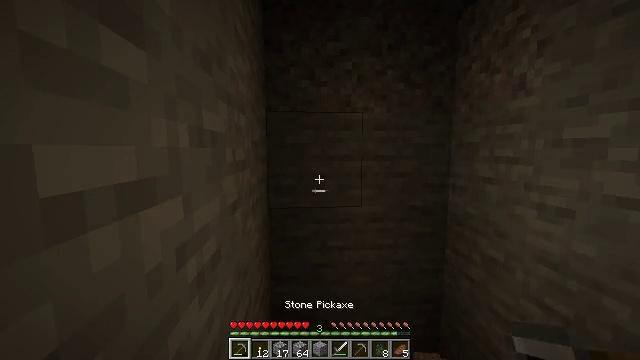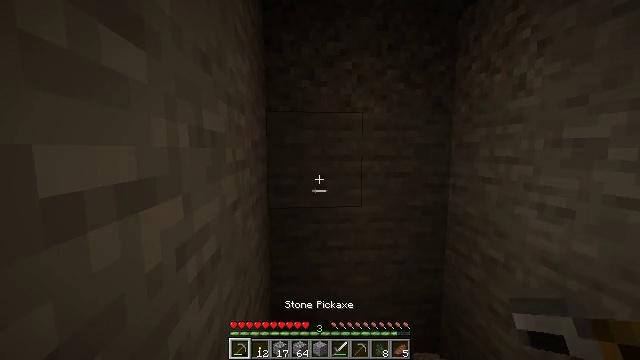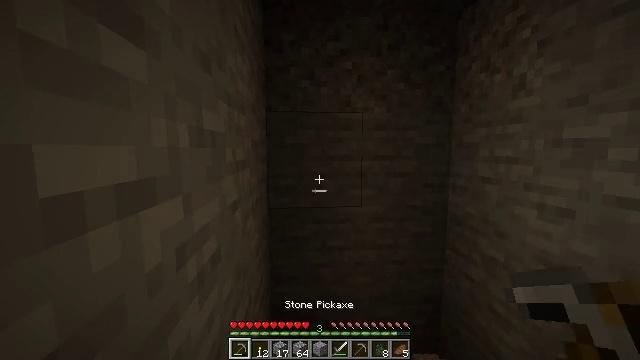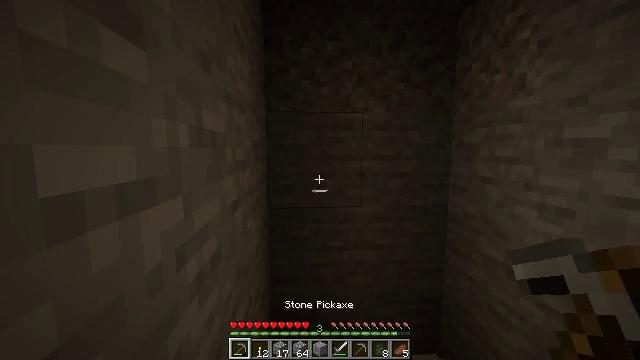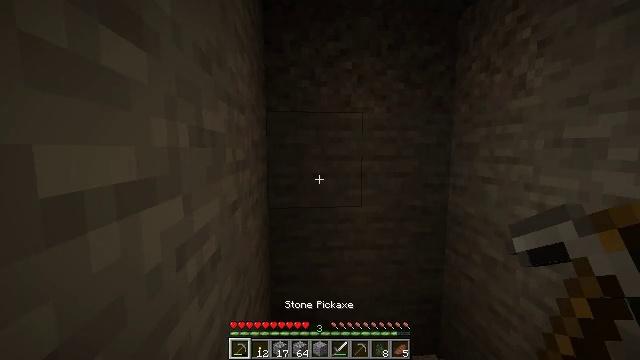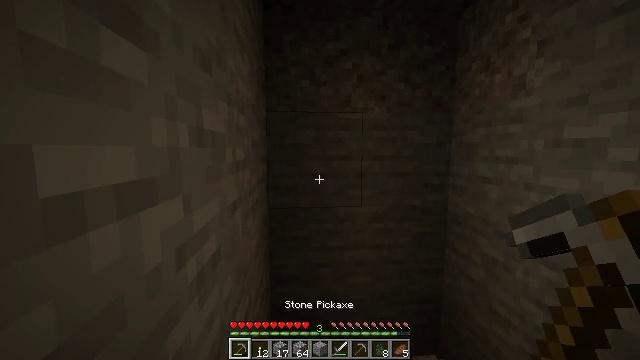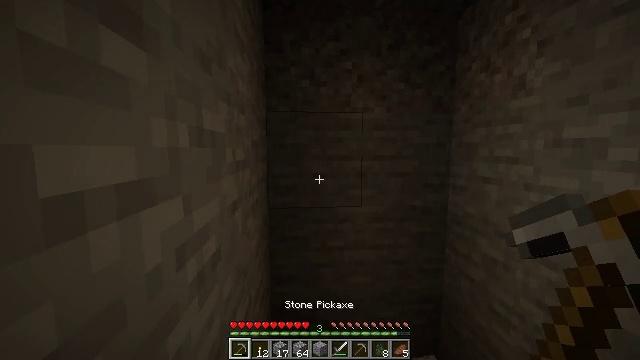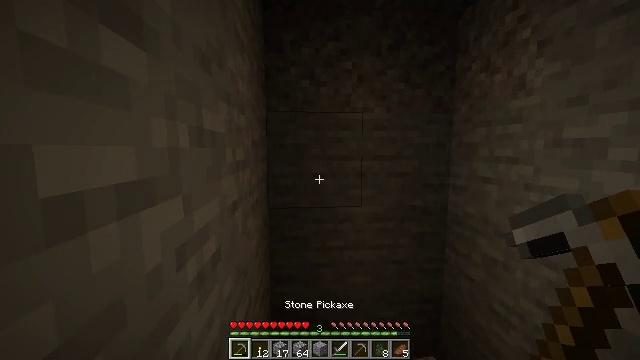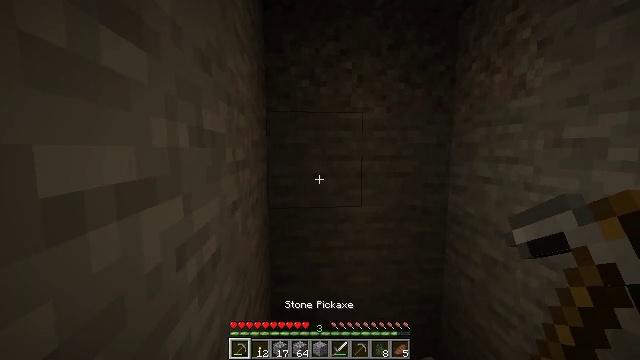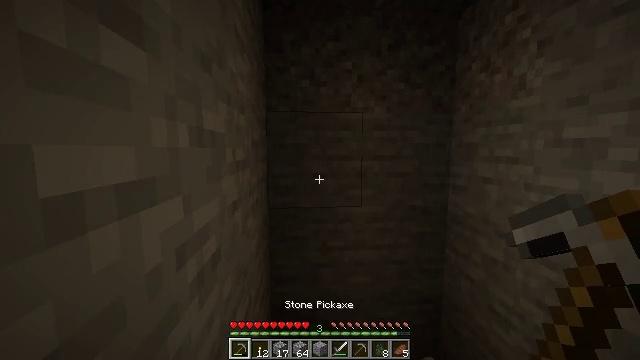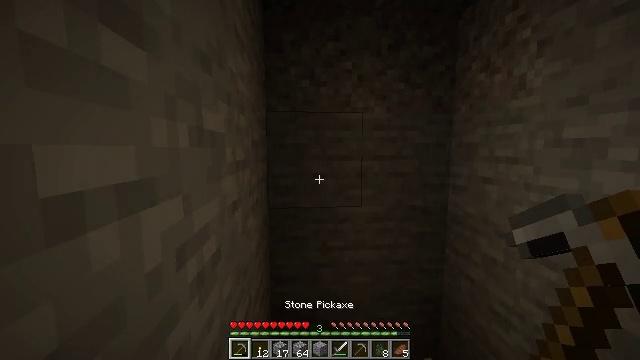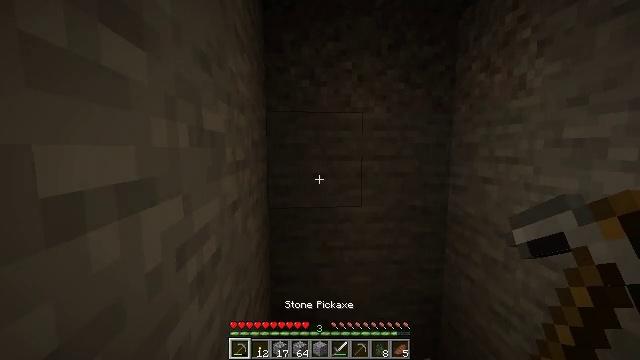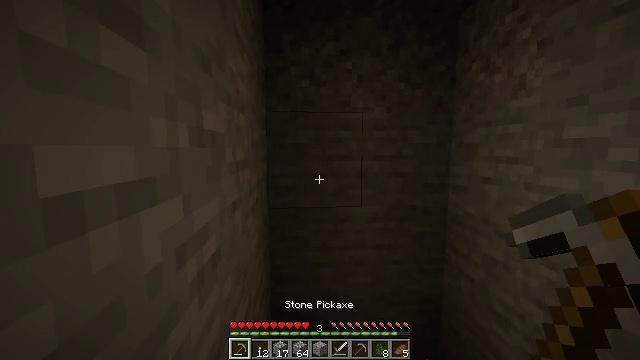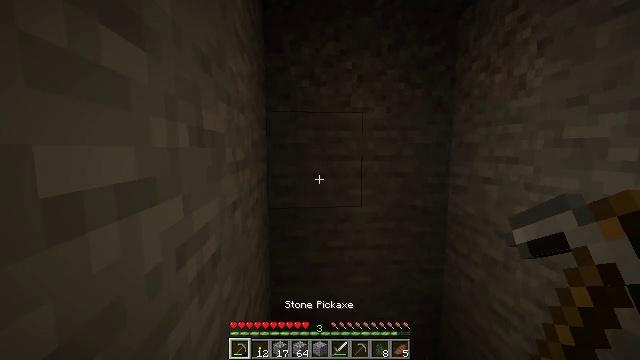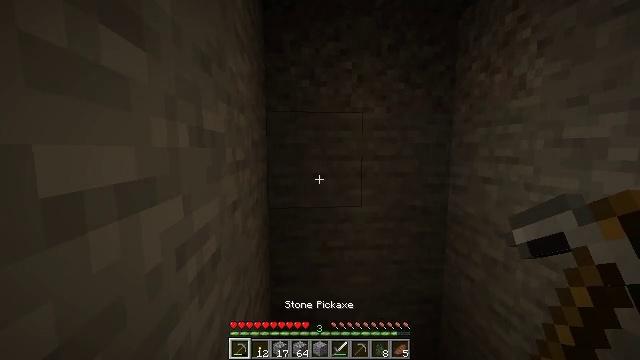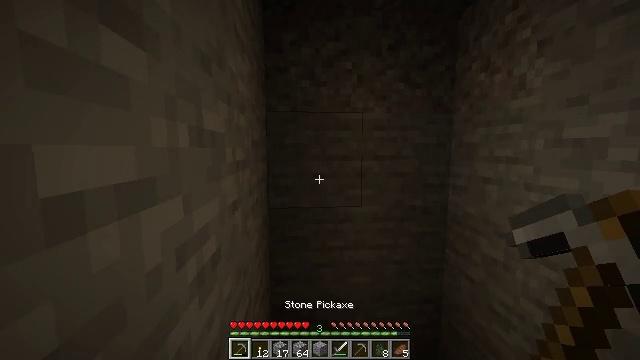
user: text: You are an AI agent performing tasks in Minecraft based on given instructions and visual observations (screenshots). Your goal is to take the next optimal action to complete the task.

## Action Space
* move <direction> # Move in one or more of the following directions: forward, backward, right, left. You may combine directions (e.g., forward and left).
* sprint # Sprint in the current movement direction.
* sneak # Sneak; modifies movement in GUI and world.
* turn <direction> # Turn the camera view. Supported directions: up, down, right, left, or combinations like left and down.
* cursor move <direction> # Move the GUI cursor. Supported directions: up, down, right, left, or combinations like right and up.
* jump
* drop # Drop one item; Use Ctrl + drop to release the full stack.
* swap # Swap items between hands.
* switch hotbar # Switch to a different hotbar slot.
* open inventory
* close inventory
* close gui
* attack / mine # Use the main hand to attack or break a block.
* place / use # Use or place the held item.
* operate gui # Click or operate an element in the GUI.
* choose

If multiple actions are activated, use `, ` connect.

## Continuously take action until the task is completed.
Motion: motion action
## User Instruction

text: Dig through gravel to clear a path.
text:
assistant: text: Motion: no_op
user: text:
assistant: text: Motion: no_op
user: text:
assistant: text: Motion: no_op
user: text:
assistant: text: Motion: no_op
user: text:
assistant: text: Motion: no_op
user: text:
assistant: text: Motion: no_op
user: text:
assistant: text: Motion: no_op
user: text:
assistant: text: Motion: no_op
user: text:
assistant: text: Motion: no_op
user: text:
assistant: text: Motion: no_op
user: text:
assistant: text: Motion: no_op
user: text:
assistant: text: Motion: no_op
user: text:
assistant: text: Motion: no_op
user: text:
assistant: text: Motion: no_op
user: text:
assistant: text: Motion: no_op
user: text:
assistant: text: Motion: open inventory
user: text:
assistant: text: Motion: cursor move right and up, open inventory
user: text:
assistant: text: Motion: open inventory
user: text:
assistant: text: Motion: open inventory
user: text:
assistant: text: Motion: no_op
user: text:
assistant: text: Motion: cursor move right and up
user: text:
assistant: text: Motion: cursor move right and up
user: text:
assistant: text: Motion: cursor move right and up
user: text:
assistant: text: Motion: no_op
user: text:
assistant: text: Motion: no_op
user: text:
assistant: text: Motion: no_op
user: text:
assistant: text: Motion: cursor move left
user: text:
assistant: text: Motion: cursor move left
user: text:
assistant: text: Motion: cursor move left and down
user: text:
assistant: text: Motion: cursor move left and down